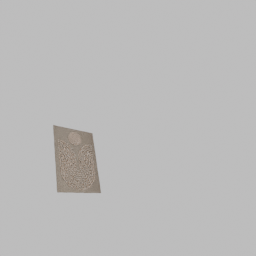
Label: decoration